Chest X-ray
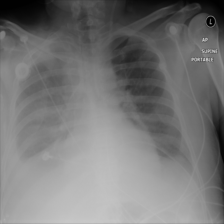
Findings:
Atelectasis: negative
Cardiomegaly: negative
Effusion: positive
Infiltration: negative
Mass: negative
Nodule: negative
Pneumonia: negative
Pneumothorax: negative
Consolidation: negative
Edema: negative
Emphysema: negative
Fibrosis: negative
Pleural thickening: negative
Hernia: negative